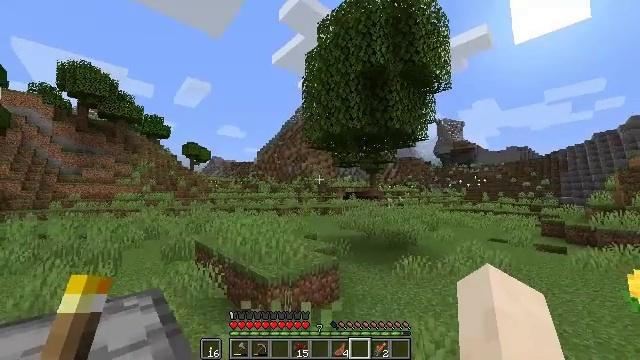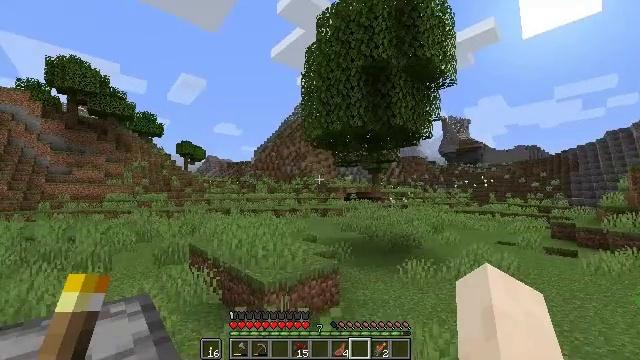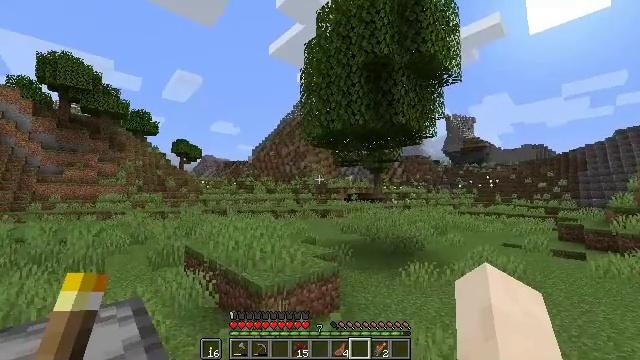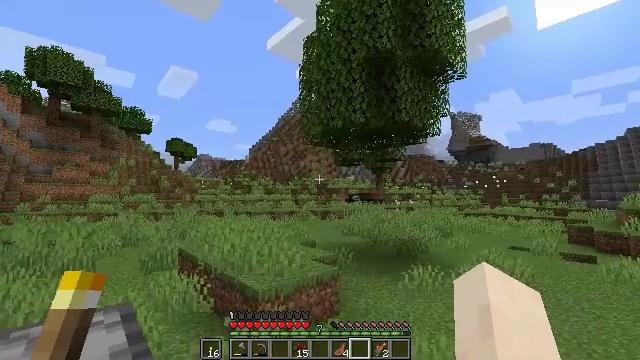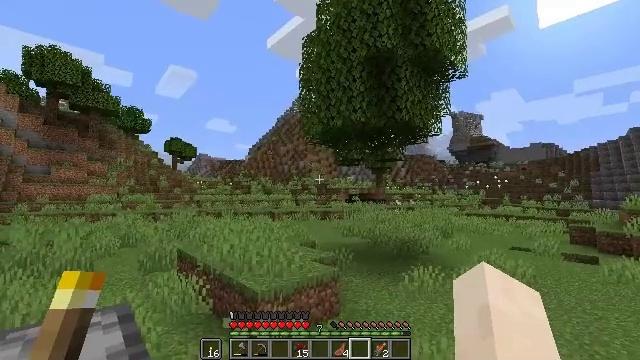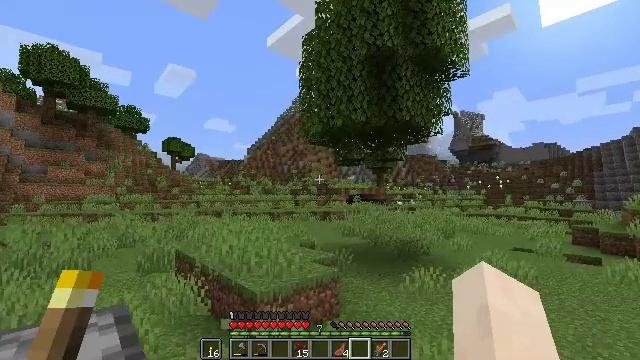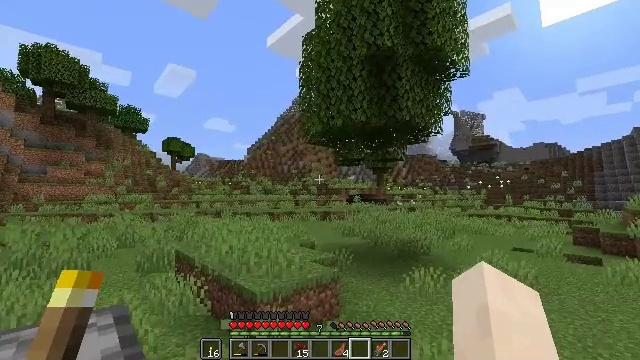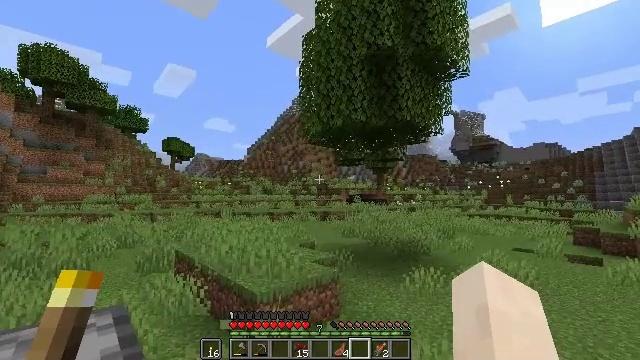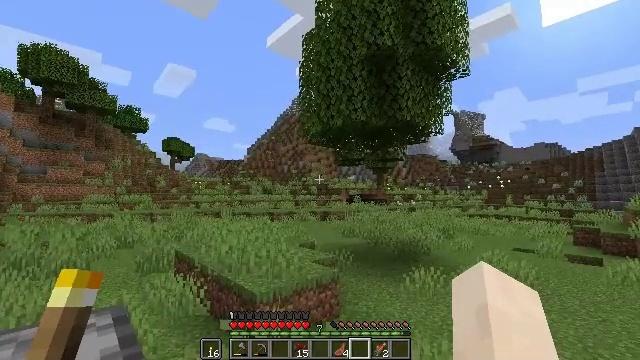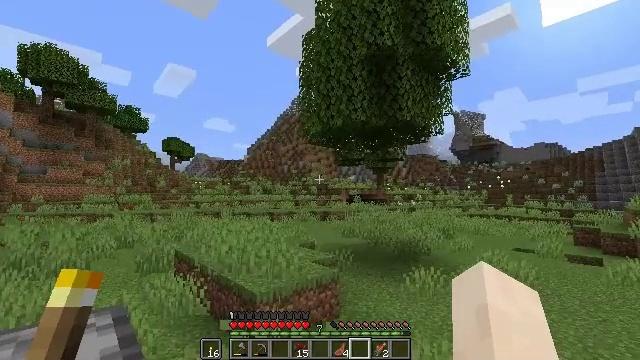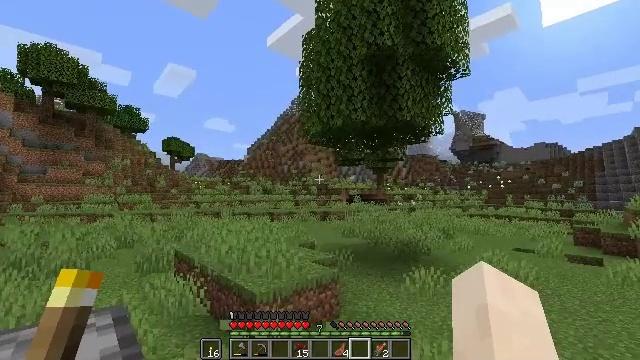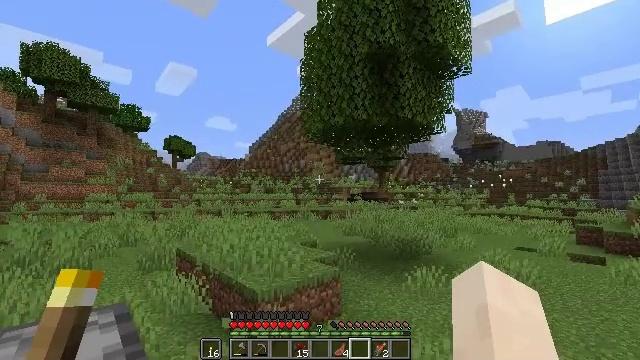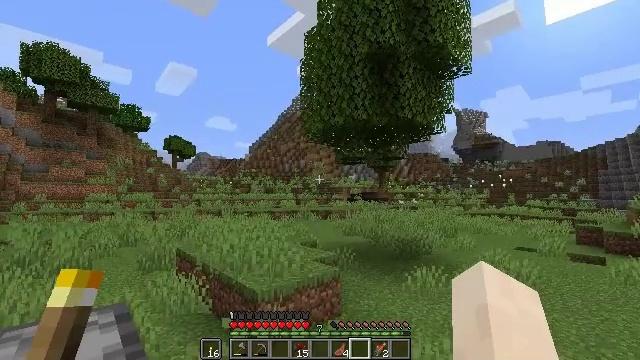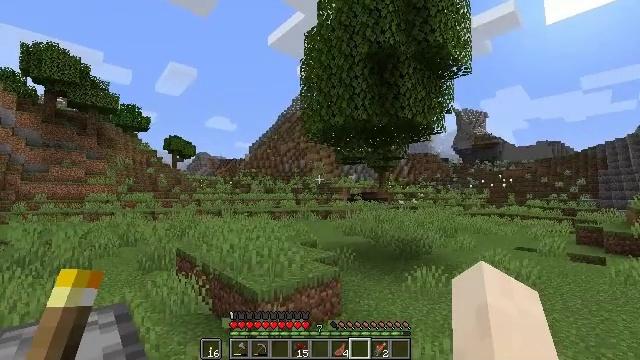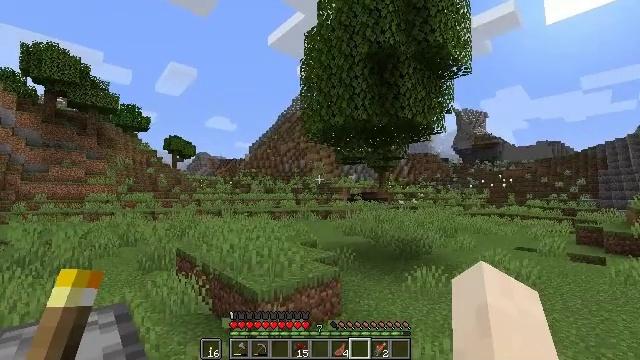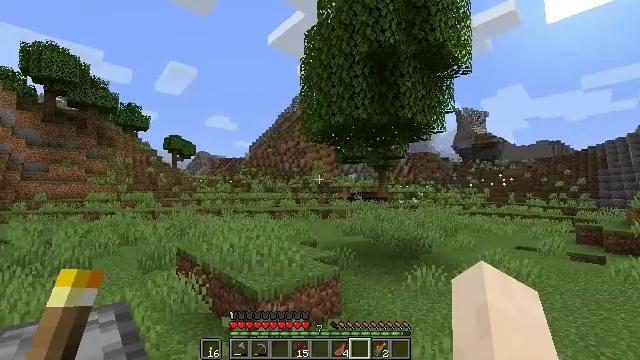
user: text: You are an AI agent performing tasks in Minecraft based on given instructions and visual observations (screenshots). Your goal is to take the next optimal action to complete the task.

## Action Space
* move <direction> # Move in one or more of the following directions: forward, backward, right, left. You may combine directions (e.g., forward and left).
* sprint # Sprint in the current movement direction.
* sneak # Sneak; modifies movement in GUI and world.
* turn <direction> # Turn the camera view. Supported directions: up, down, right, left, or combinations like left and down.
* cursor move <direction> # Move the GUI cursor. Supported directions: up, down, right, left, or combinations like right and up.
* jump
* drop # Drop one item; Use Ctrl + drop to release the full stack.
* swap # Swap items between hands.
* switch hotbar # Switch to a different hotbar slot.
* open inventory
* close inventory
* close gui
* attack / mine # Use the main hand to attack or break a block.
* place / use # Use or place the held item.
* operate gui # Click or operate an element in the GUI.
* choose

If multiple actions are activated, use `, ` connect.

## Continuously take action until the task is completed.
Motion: motion action
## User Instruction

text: Smelt a cooked beef.
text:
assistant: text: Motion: no_op
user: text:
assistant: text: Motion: no_op
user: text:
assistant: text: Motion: no_op
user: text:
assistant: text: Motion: no_op
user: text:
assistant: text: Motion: no_op
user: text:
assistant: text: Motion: no_op
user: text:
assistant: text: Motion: no_op
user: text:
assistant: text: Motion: no_op
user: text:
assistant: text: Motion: no_op
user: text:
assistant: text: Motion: no_op
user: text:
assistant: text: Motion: no_op
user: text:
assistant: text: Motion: no_op
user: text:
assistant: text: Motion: no_op
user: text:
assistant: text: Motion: no_op
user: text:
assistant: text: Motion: no_op
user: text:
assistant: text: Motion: turn left and down
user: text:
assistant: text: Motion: turn left and down
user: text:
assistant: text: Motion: turn left and down
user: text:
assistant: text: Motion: turn left and down
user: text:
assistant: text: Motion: turn left and down
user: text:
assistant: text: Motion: no_op
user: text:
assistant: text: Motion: no_op
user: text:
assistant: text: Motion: use / place
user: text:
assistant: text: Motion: use / place
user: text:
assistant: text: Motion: use / place
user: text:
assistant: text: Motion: use / place
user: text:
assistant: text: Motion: no_op
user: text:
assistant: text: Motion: no_op
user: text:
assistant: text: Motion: no_op
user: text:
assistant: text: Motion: no_op